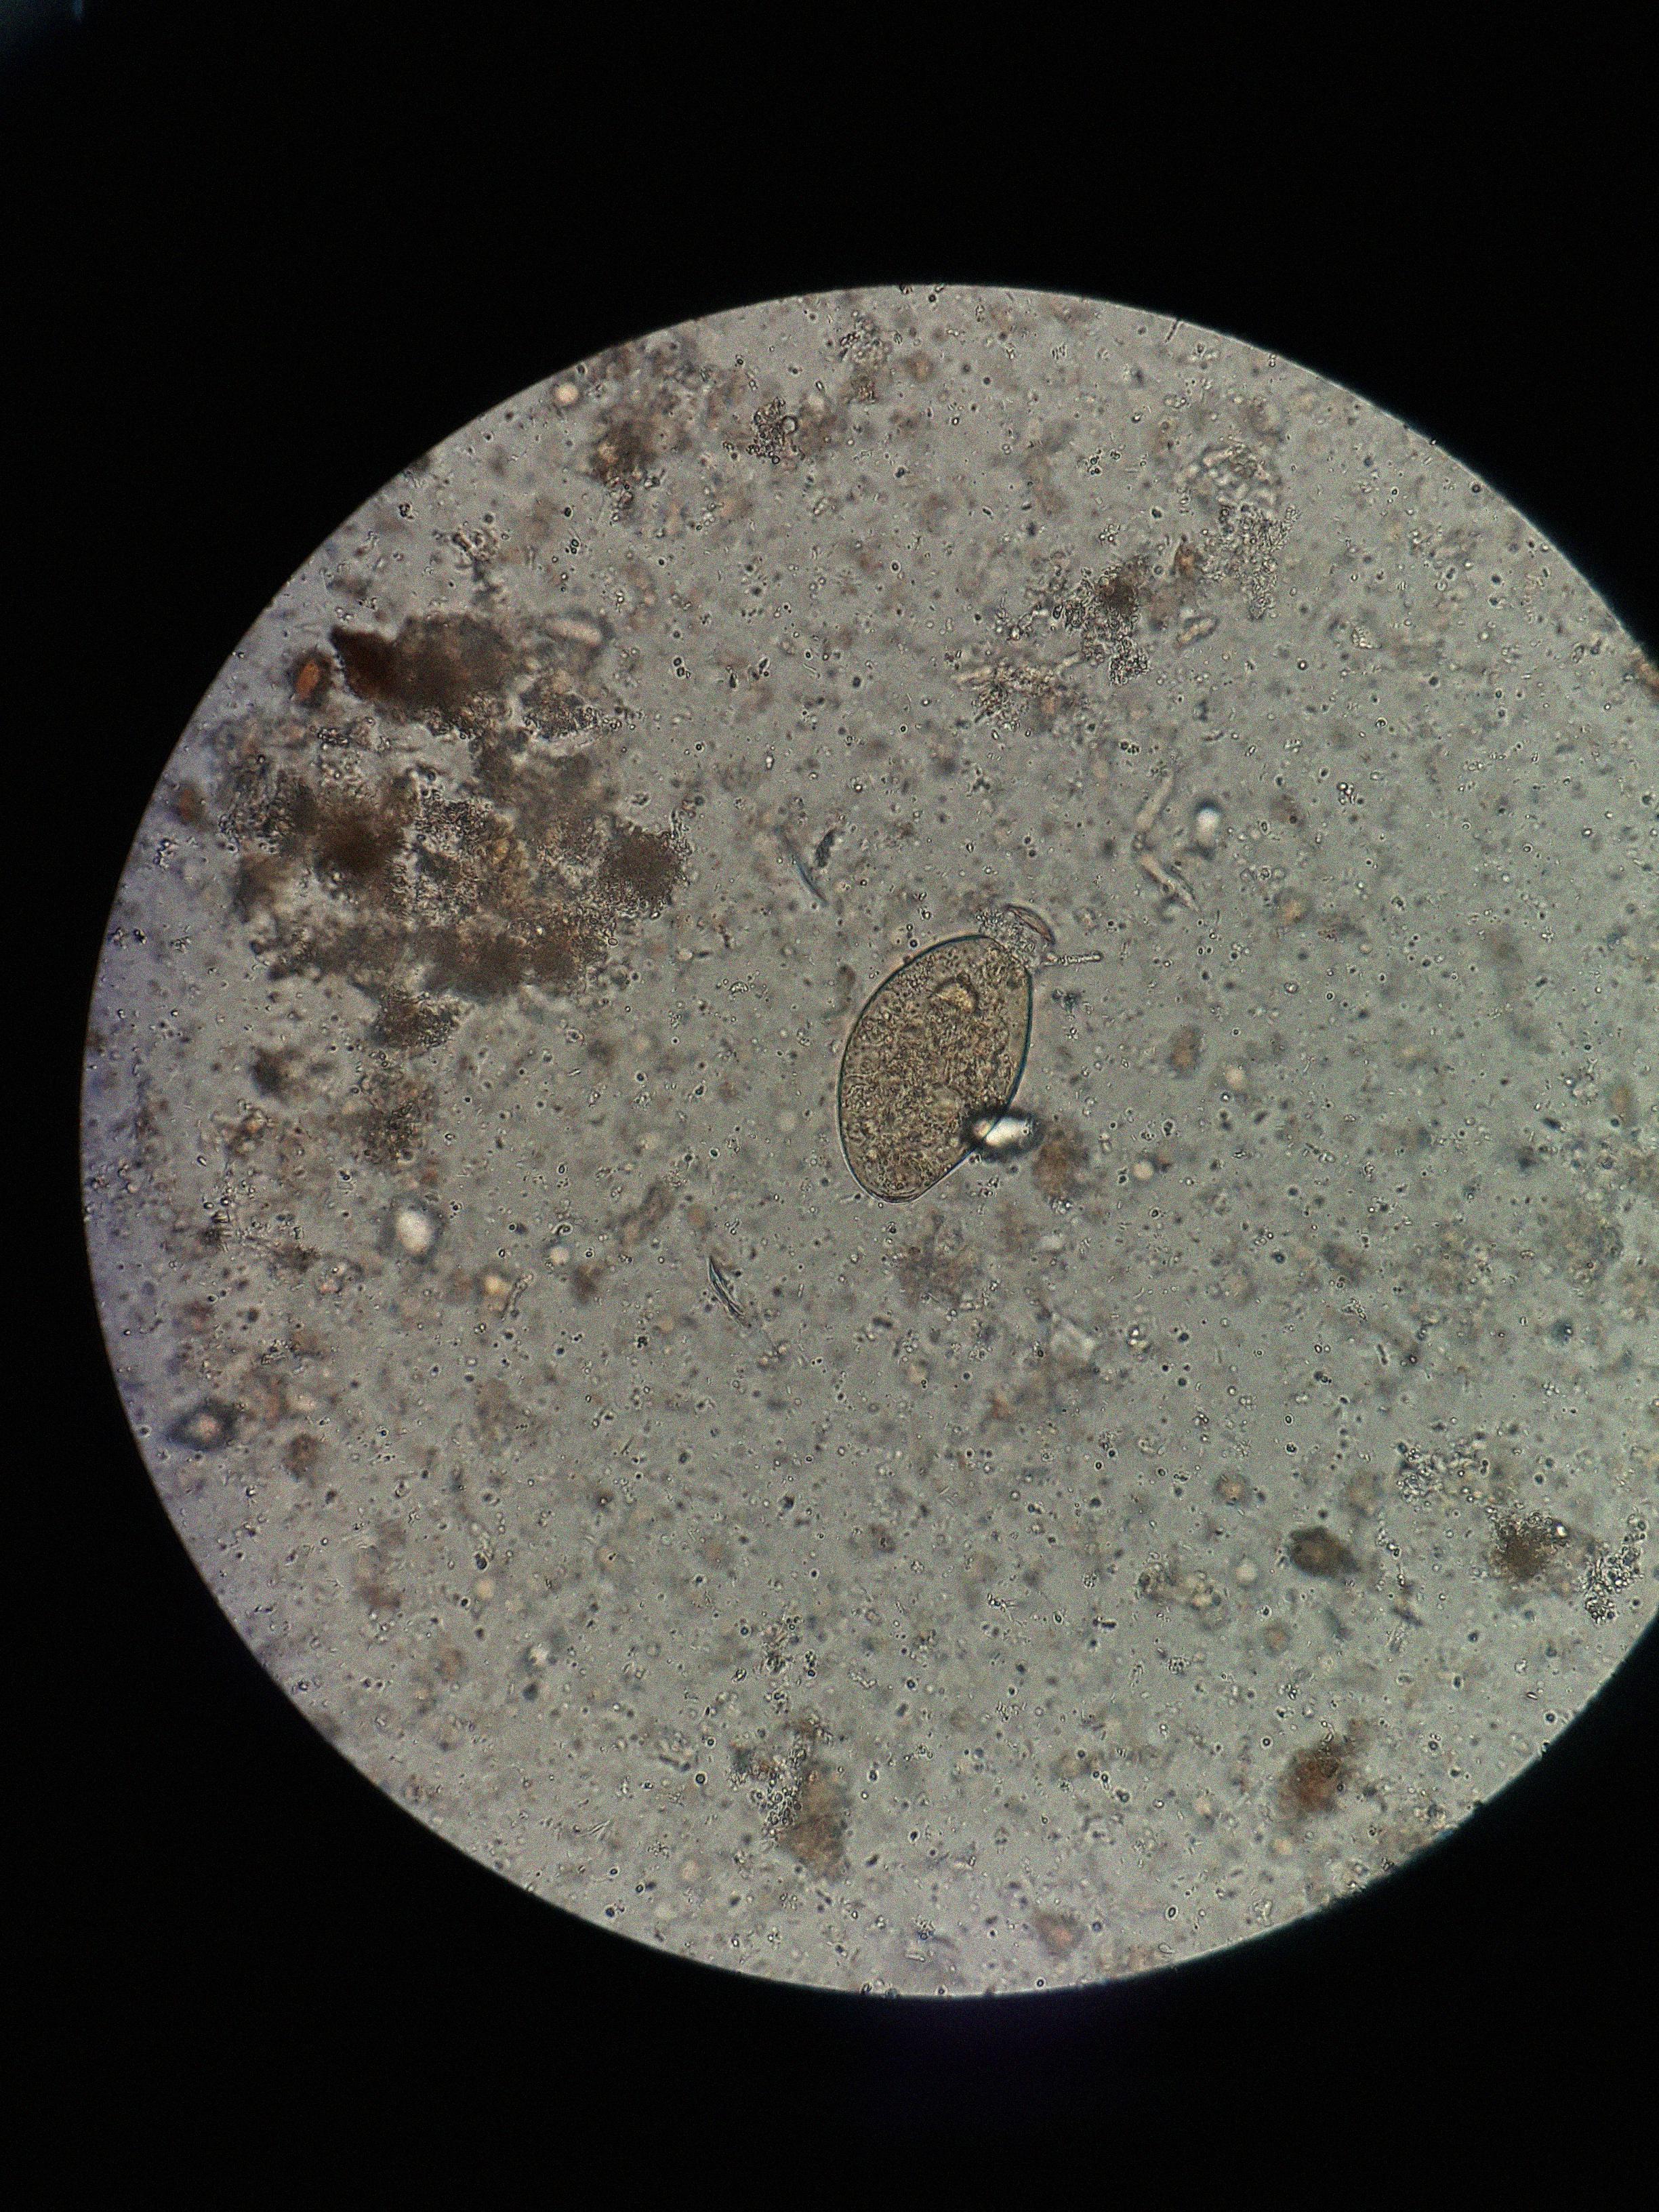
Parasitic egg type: Fasciolopsis buski